Question: I would like to make a plot with X values as a subset of the measurement and Y-values as another subset of the measured data.
In the example as below, I have 4 products p1, p2, p3 and p4. Each are priced according to their skew, color and version.
I would like to create a multi-facet plot that depicts the P3 products (Y-axis) vs P1 products (X-axis).
My attempt as below has failed miserably with the following error:
> Error: Aesthetics must either be length one, or the same length as
the dataProblems:subset(price, product == "p1"), subset(price, product
== "p3")
'''
library(ggplot2)
product=c("p1","p1","p1","p1","p1","p1","p1","p1","p2","p2","p2","p2","p2","p2","p2","p2","p3","p3","p3","p3","p3","p3","p3","p3","p4","p4","p4","p4","p4","p4","p4","p4")
skew=c("b","b","b","b","a","a","a","a","b","b","b","b","a","a","a","a","b","b","b","b","a","a","a","a","b","b","b","b","a","a","a","a")
version=c(0.1,0.1,0.2,0.2,0.1,0.1,0.2,0.2,0.1,0.1,0.2,0.2,0.1,0.1,0.2,0.2,0.1,0.1,0.2,0.2,0.1,0.1,0.2,0.2,0.1,0.1,0.2,0.2,0.1,0.1,0.2,0.2)
color=c("C1","C2","C1","C2","C1","C2","C1","C2","C1","C2","C1","C2","C1","C2","C1","C2","C1","C2","C1","C2","C1","C2","C1","C2","C1","C2","C1","C2","C1","C2","C1","C2")
price=c(1,2,3,4,5,6,7,8,9,10,11,12,13,14,15,16,17,18,19,20,21,22,23,24,25,26,27,28,29,30,31,32)
df = data.frame(product, skew, version, color, price)
# First plot all the data
p1 <- ggplot(df, aes(x=price, y=price, colour=factor(skew))) + geom_point(size=2, shape=19)
p1 <- p1 + facet_grid(version ~ color)
p1 # This gavea very good plot. So far so good
# Now plot P3 vs P1
p1 <- ggplot(df, aes(x=subset(price, product=='p1'), y=subset(price, product=='p3'), colour=factor(skew))) + geom_point(size=2, shape=19)
p1
# failed with: Error: Aesthetics must either be length one, or the same length as the dataProblems:subset(price, product == "p1"), subset(price, product == "p3")
'''
This is the result I am expecting:

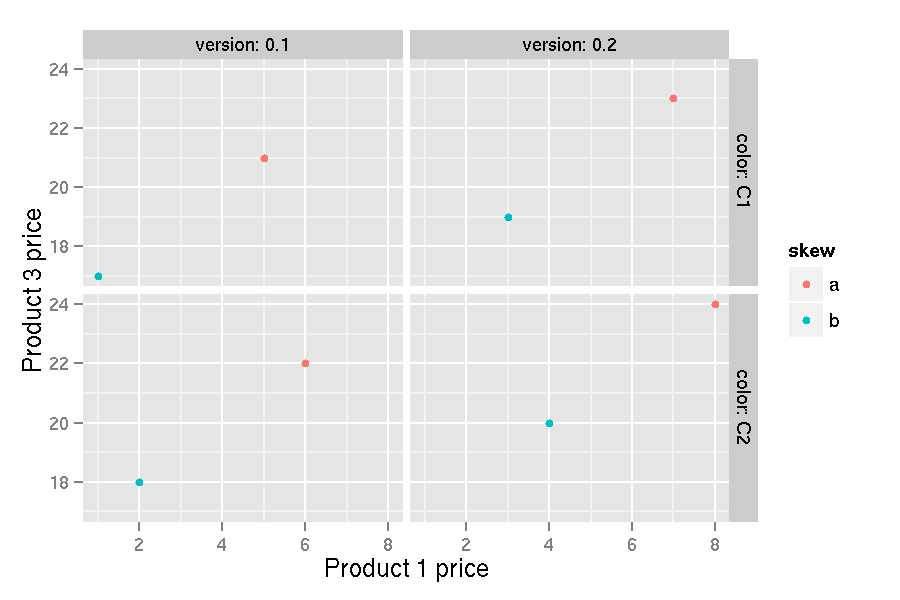
Answer: The problem is that 'skew' isn't being subsetted in 'colour=factor(skew)', so it's the wrong length. Since 'subset(skew, product == 'p1')' is the same as 'subset(skew, product == 'p3')', in this case it doesn't matter which subset is used. So you can solve your problem with:
'''
p1 <- ggplot(df, aes(x=subset(price, product=='p1'),
y=subset(price, product=='p3'),
colour=factor(subset(skew, product == 'p1')))) +
geom_point(size=2, shape=19)
'''
Note that most R users would write this as the more concise:
'''
p1 <- ggplot(df, aes(x=price[product=='p1'],
y=price[product=='p3'],
colour=factor(skew[product == 'p1']))) +
geom_point(size=2, shape=19)
'''